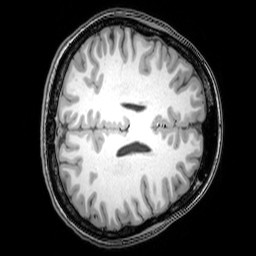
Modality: T1w
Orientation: axial
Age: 26
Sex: female
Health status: healthy
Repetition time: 0.081 s
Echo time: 0.037 s